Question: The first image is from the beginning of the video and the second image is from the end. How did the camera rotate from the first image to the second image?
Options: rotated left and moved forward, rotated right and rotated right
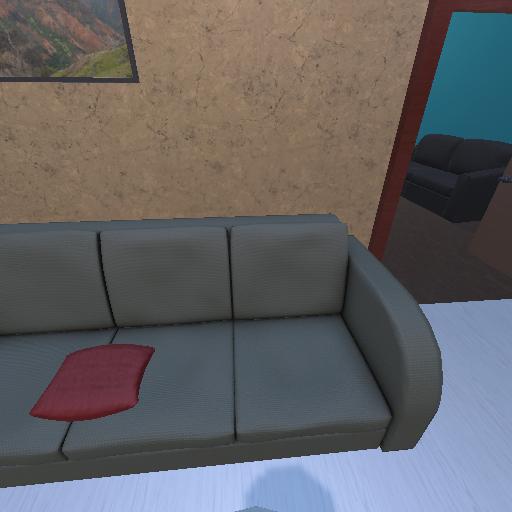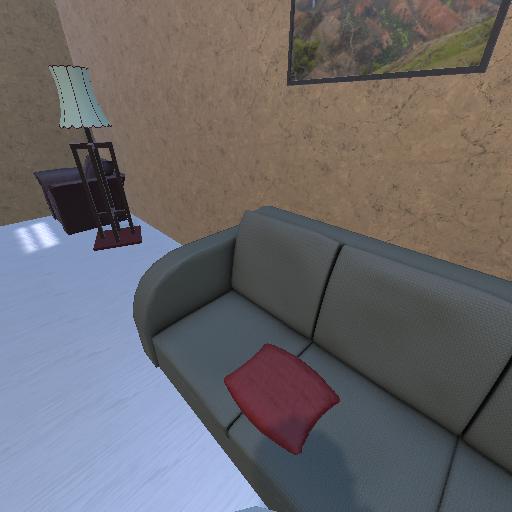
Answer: rotated left and moved forward